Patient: sex M, age 58
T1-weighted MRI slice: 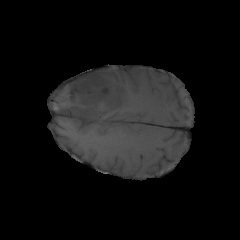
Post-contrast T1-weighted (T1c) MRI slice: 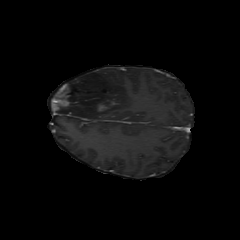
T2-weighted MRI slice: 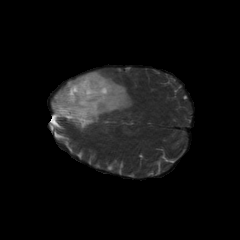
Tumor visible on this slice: yes
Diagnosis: Astrocytoma, IDH-mutant
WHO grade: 4